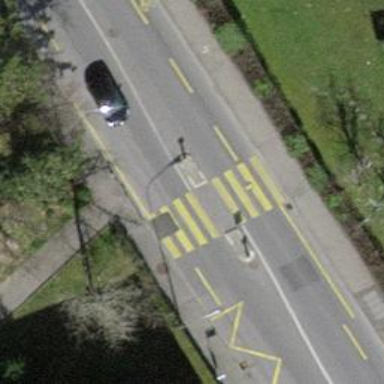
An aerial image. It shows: Uncontrolled zebra crossing with central island.